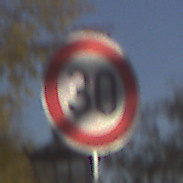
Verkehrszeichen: Geschwindigkeit30
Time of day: SunriseSunset
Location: Outdoor (Urban)
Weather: PartlyCloudy
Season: Autumn
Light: Natural